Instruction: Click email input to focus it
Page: traveler
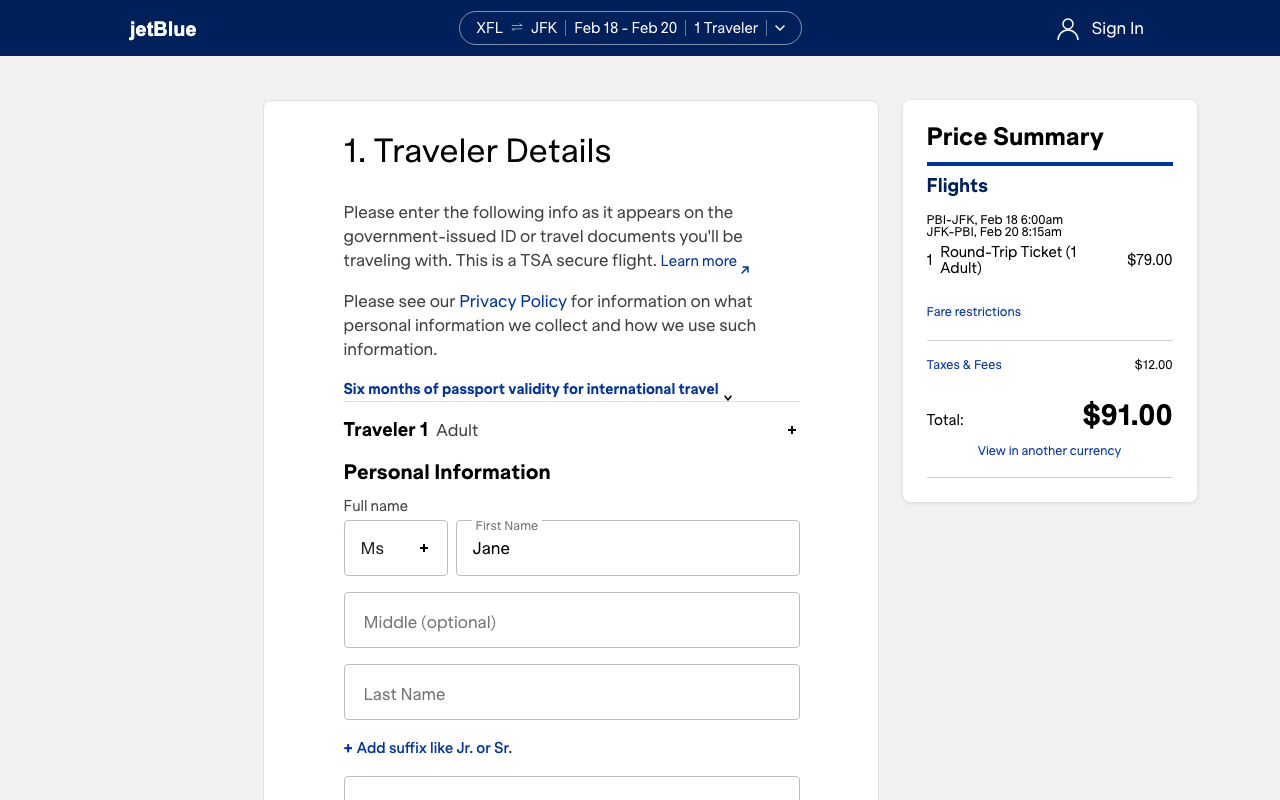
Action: click